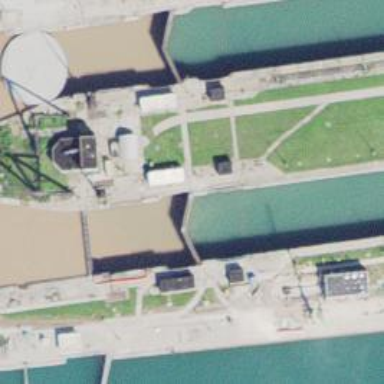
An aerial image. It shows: Lock gate along waterway.